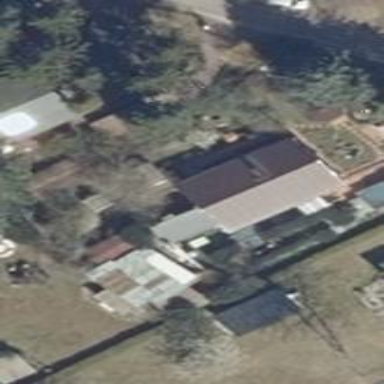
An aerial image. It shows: Simple house.